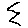
Label: zigzag